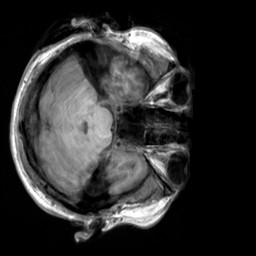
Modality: T1w
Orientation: axial
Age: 27
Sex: male
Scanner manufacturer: siemens
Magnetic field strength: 3 T
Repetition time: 2.3 s
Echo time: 0.00303 s